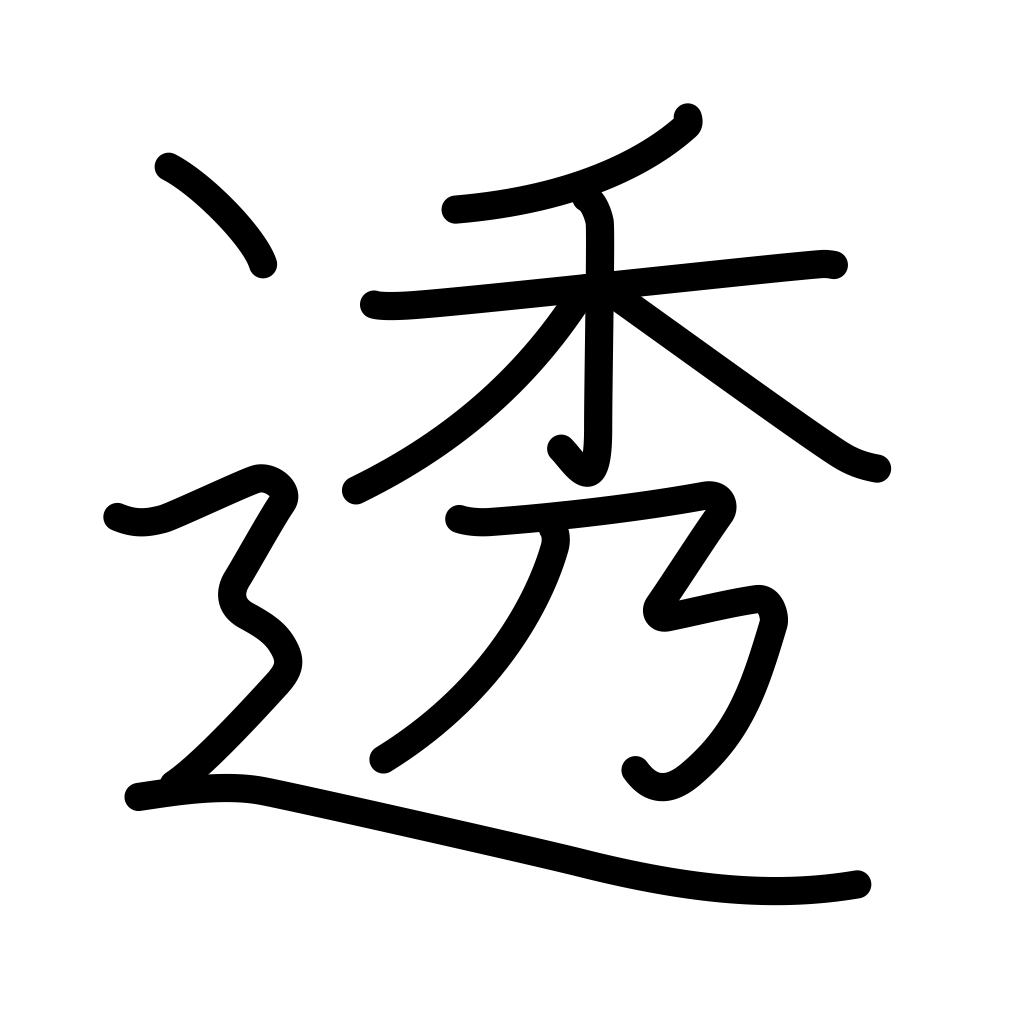
Meaning: transparent, permeate, filter, penetrate